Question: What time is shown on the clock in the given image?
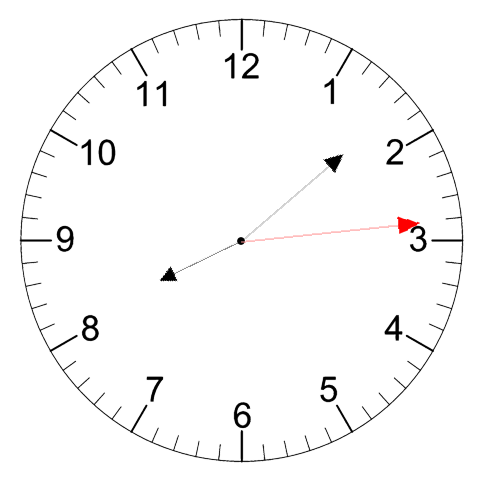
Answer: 08:08:14